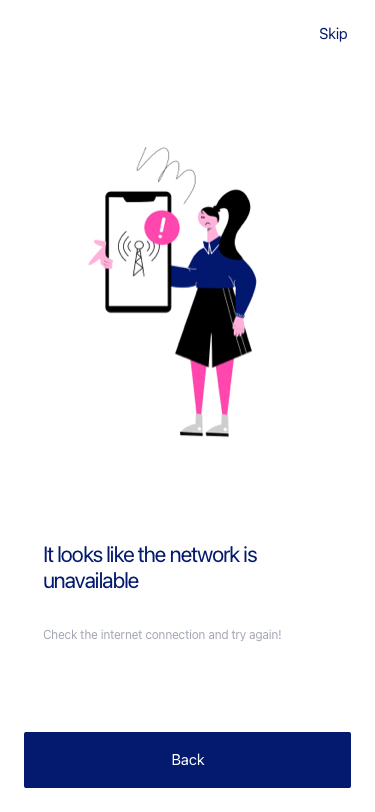
Text in this UI design:
It looks like the network is unavailable

Check the internet connection and try again!
Skip